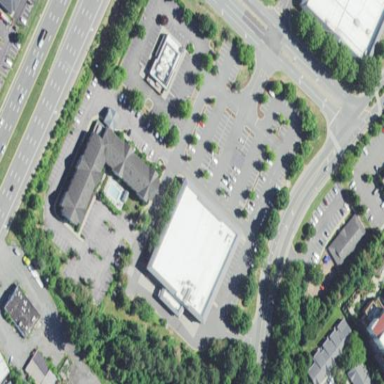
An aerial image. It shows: Building that houses supermarket.